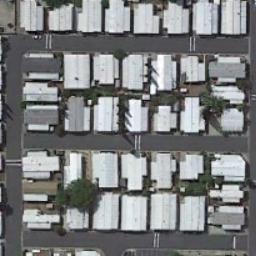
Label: mobile_home_park